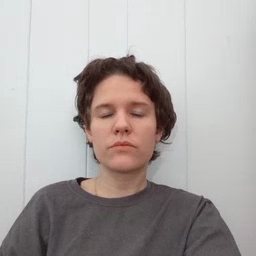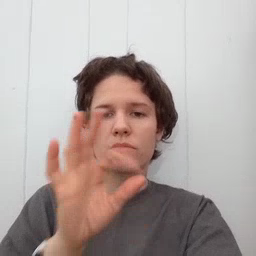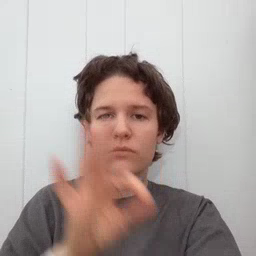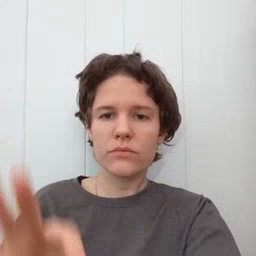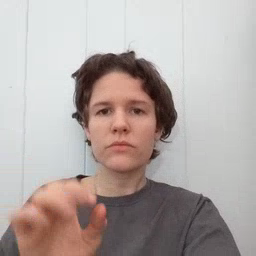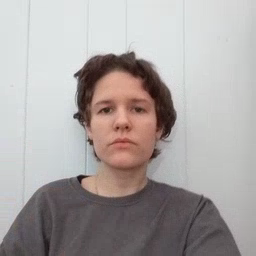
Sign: frenchfries